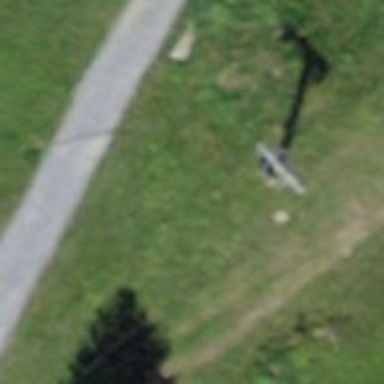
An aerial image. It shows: Pylon for aerialway.